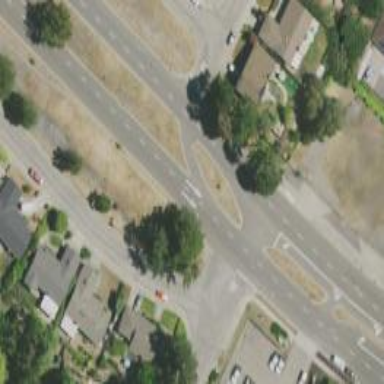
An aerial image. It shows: Secondary road with shared cycleway.